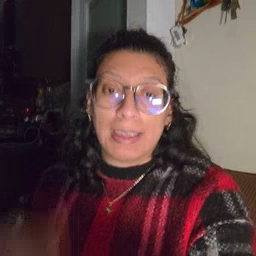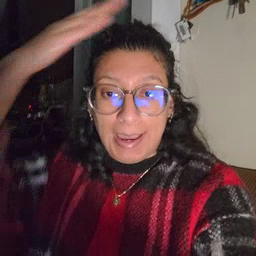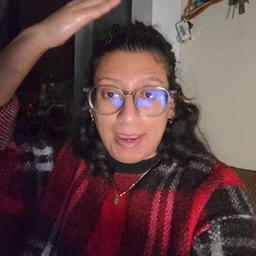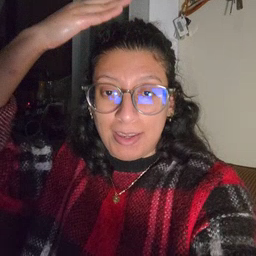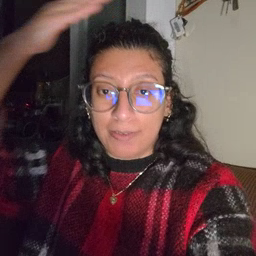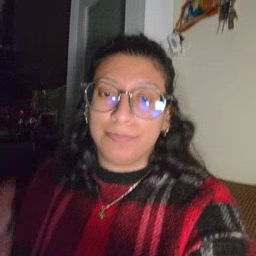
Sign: hat